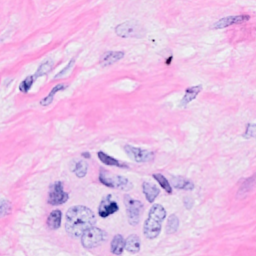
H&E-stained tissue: Breast